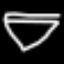
Label: diamond